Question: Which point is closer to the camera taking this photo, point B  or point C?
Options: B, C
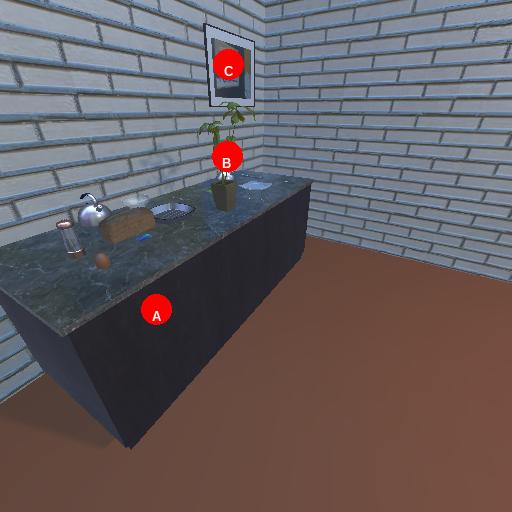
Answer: B